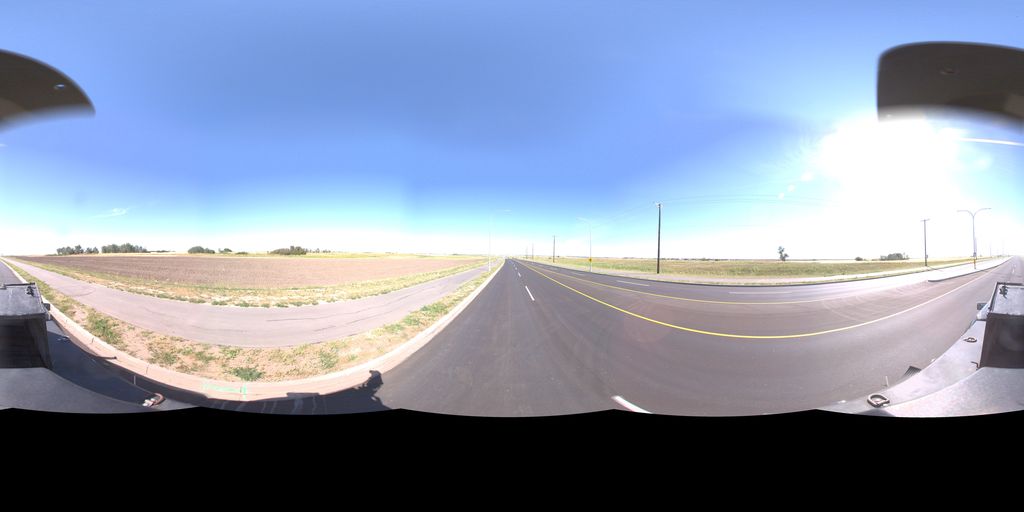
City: saskatoon